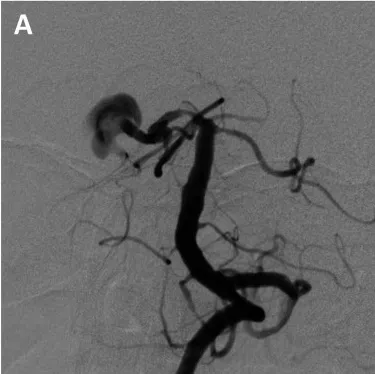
Patient #10. A 53-year-old male was referred for a large right fusiform P2 aneurysm with a proximal dysplastic P1 vessel [(A,B) AP angiogram of the left vertebral artery]. A prior attempt at flow diversion was aborted due to unfavorable anatomy.
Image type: radiology (ct)